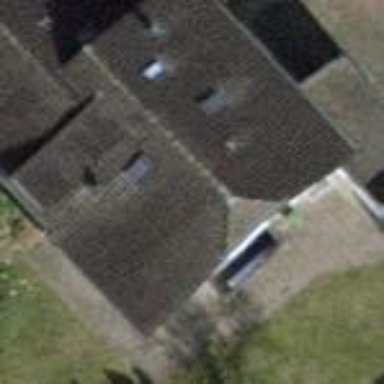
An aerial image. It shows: Semi-detached house.